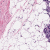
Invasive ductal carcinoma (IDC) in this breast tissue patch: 0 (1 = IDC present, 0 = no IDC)